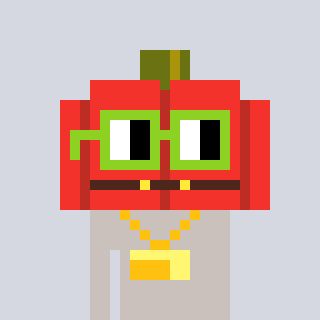
a pixel art character with square light green glasses, a pumpkin-shaped head and a foggrey-colored body on a cool background